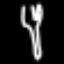
Label: fork